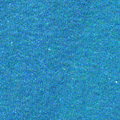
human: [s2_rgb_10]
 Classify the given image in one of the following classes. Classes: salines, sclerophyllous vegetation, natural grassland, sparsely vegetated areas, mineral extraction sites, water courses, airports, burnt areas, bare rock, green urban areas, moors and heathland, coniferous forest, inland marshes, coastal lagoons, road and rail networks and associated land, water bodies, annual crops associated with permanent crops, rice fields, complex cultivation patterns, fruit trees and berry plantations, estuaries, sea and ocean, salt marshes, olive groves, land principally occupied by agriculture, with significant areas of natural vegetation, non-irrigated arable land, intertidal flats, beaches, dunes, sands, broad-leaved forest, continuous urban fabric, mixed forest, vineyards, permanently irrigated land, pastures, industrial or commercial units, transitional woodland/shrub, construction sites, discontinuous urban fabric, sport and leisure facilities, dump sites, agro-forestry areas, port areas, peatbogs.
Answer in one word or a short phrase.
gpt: sea and ocean